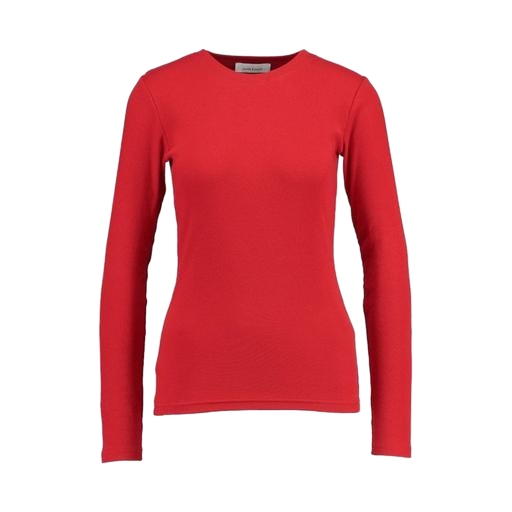
long sleeved fitted red shirt, red iconic women's round neck, red t-shirt long sleeves crew neck, white background